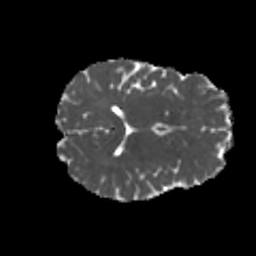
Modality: MD
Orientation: axial
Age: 23
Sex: female
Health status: healthy
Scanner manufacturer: philips
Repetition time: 7.39 s
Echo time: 0.08599 s